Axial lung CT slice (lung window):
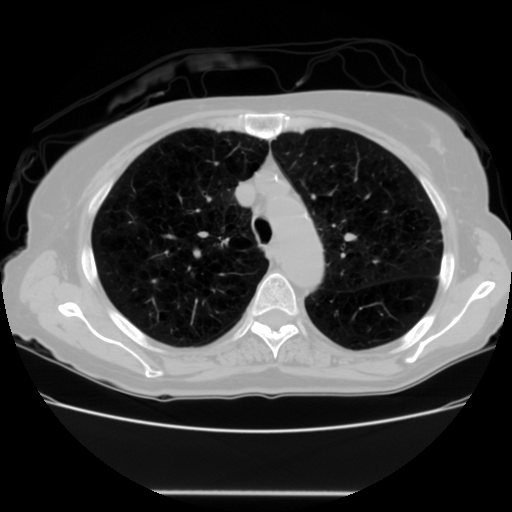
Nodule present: no